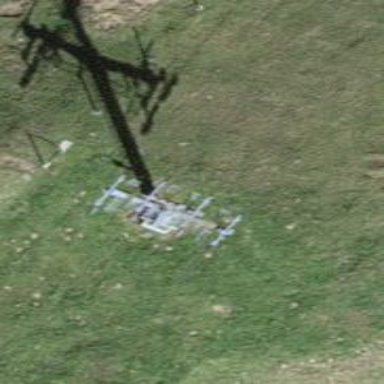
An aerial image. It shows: Pylon for aerialway.